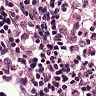
Metastatic tissue present: yes